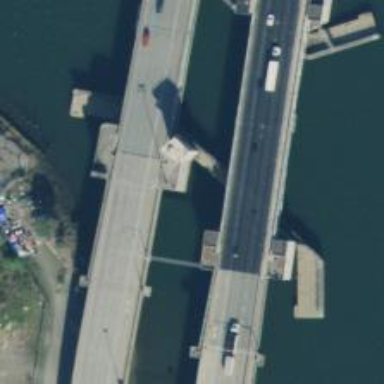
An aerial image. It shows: Bascule bridge on motorway.